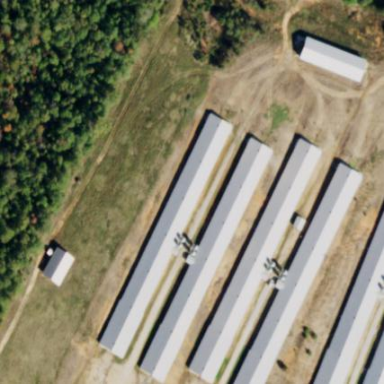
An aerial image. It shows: Poultry farmyard.